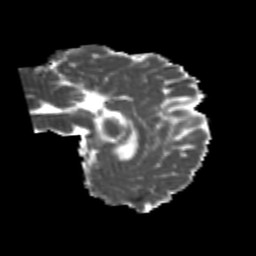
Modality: MD
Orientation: sagittal
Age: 23
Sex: female
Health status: healthy
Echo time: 0.074 s